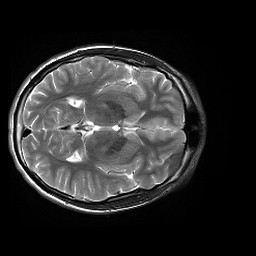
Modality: T2w
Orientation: axial
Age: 21
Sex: male
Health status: healthy
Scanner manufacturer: siemens
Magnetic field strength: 3 T
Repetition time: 4.01 s
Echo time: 0.116 s